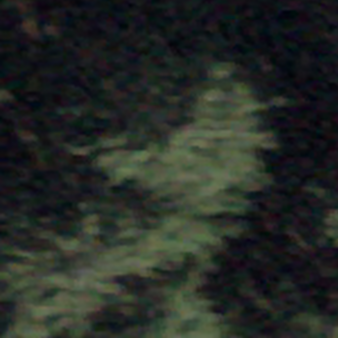
Label: other